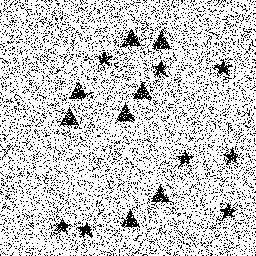
Squares: 0
Triangles: 8
Stars: 8
Total shapes: 16